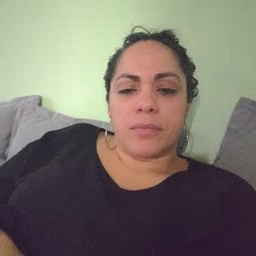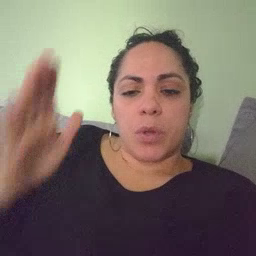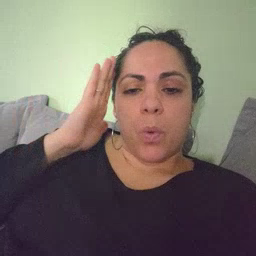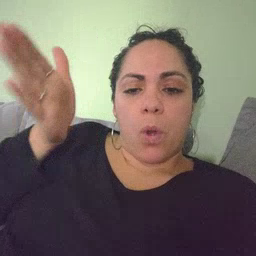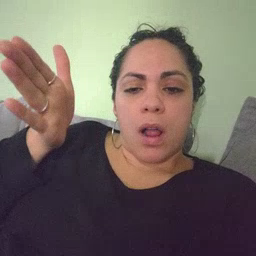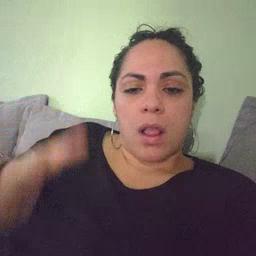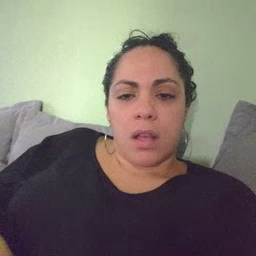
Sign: will